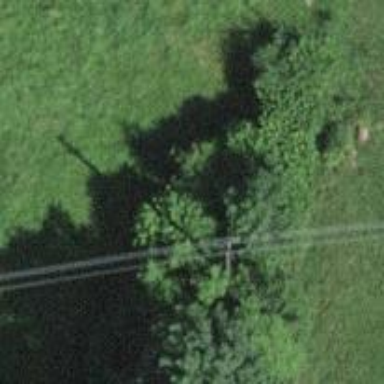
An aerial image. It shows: Utility pole in the area.